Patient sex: M
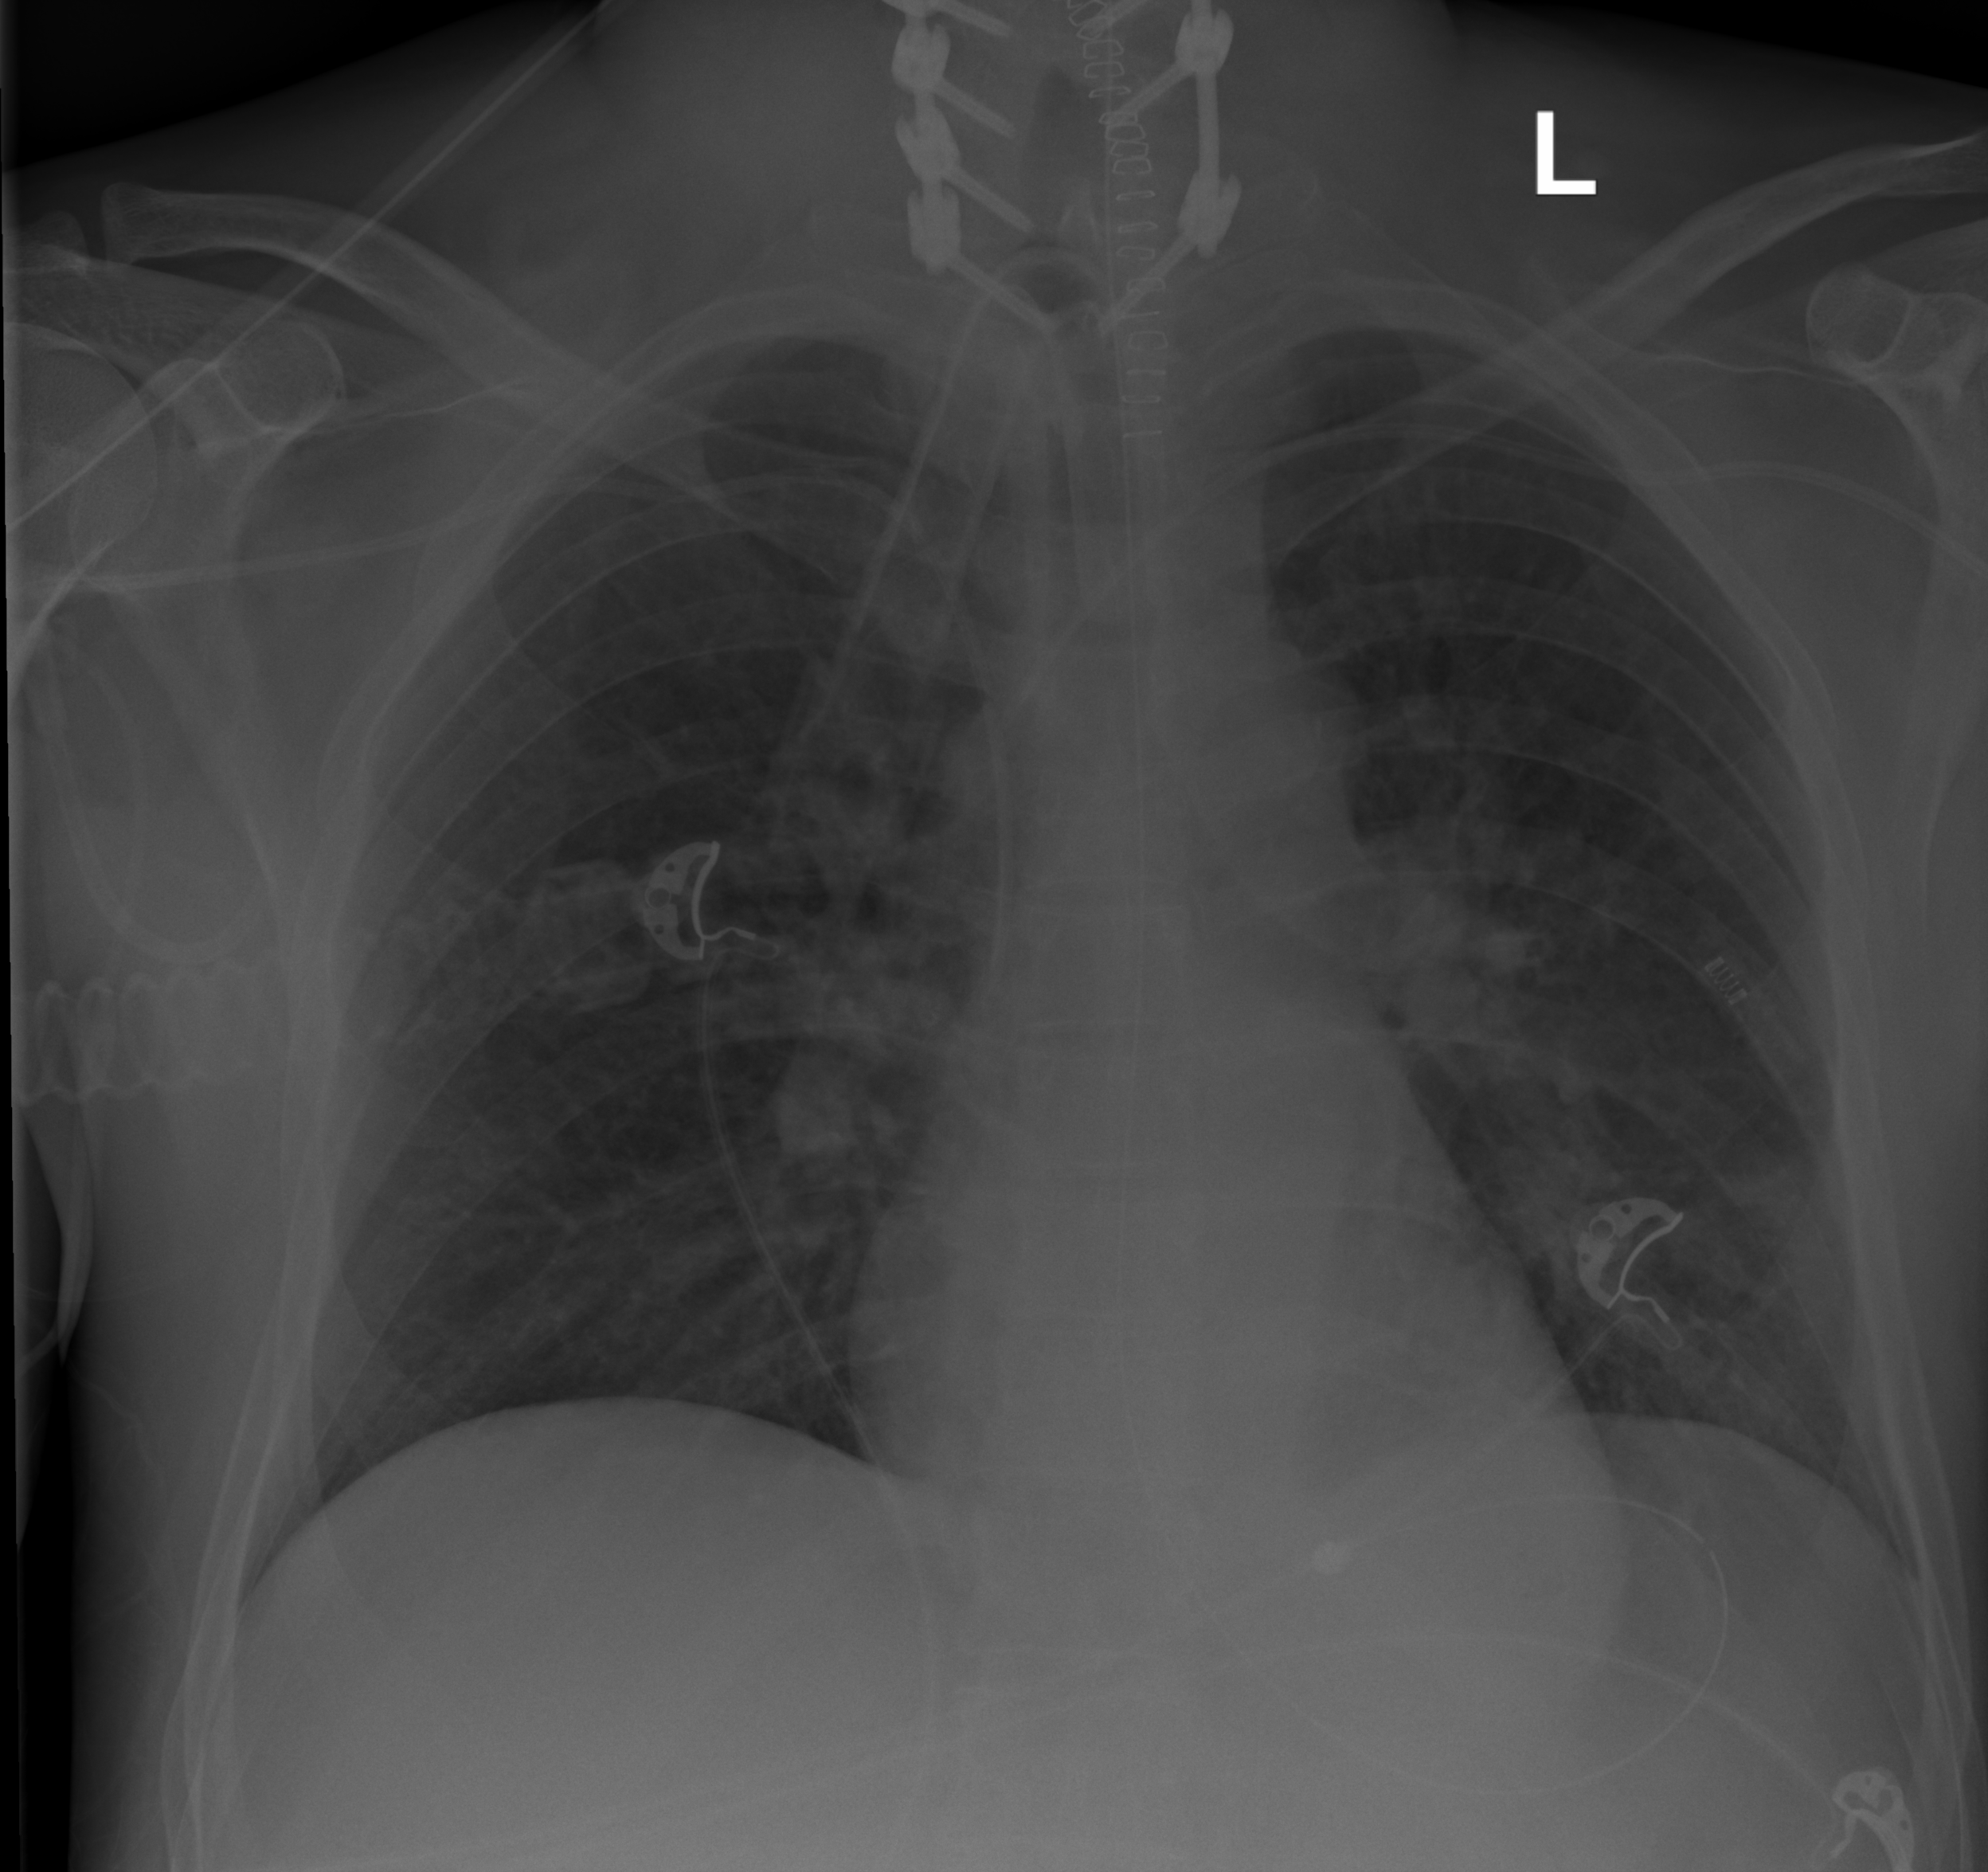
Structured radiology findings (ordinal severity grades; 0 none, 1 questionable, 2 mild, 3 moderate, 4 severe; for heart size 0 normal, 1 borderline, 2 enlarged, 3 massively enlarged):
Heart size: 0
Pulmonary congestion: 0
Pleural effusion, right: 0
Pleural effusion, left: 0
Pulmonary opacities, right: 0
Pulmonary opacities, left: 2
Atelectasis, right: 0
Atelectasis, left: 2